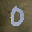
Label: 0